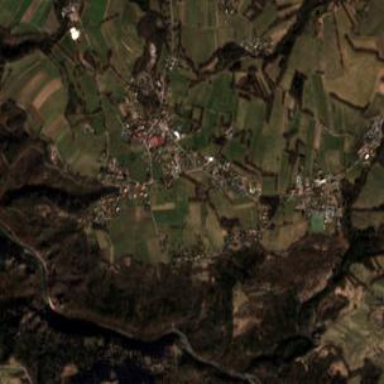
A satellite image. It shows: Small hamlet.